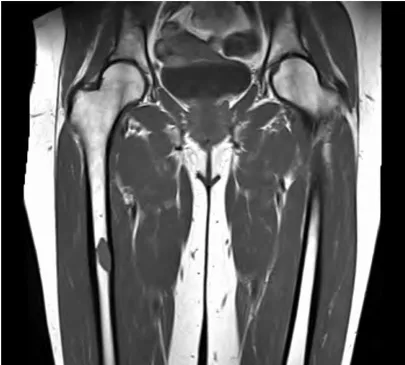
MRI with standard multi-planar technique. (c) Coronal T1-weighted image showed a well circumscribed cystic lesion of the right femoral shaft with a narrow zone of transition. It was fluid filled and has a relatively homogenous consistency with no cortical expansion. No other focal lesion seen.
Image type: radiology (mri)